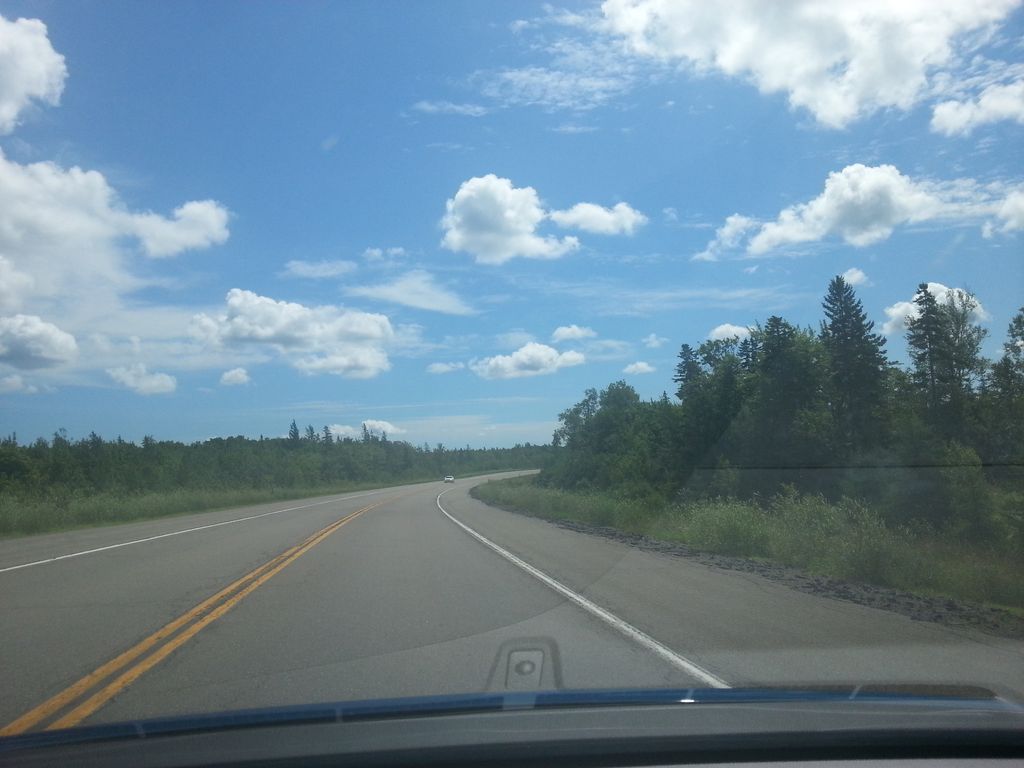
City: charlottetown